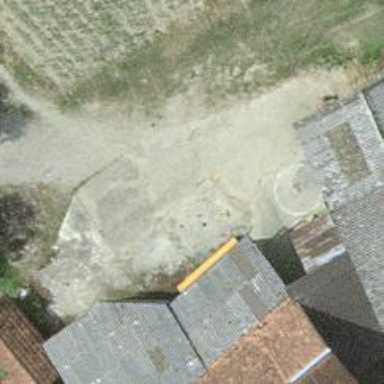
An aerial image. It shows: Silo.